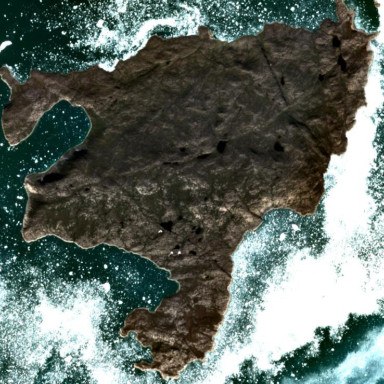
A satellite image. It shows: Island with natural coastline.